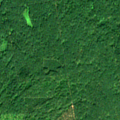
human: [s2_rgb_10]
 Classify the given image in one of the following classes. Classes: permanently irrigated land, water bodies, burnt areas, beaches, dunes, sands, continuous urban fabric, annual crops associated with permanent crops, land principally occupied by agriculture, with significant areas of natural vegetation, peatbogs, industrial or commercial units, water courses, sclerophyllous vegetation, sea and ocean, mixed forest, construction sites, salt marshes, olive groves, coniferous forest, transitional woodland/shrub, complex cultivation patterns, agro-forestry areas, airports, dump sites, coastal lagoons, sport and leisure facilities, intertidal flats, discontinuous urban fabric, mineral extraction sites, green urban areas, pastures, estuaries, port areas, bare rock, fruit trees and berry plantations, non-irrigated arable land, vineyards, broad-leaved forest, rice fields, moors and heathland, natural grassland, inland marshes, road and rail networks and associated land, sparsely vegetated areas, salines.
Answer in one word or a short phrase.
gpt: coniferous forest